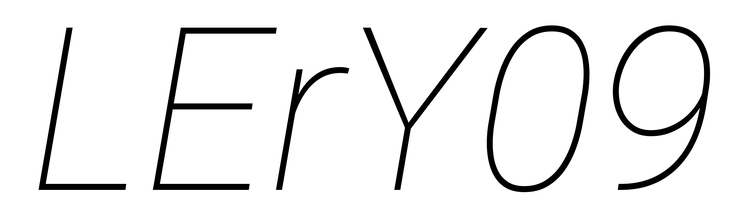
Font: Roboto-Italic_Thin_Italic